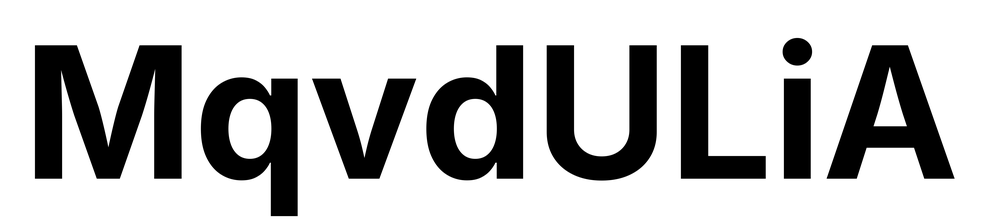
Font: Inter_Bold